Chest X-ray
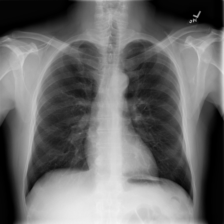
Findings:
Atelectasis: negative
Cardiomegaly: negative
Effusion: negative
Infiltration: negative
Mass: negative
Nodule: negative
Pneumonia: negative
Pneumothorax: negative
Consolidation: negative
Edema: negative
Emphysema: negative
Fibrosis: negative
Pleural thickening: negative
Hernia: negative